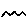
Label: zigzag